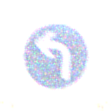
Verkehrszeichen: VorgeschriebeneFahrtrichtungLinks
Zusatzzeichen unten: EinspurigeFahrzeugeFrei5
Umgebung: Outdoor, Nature
Tageszeit: Midday
Wetter: Clear
Licht: Natural
Jahreszeit: NotSpecified
Kontrast: HighContrast